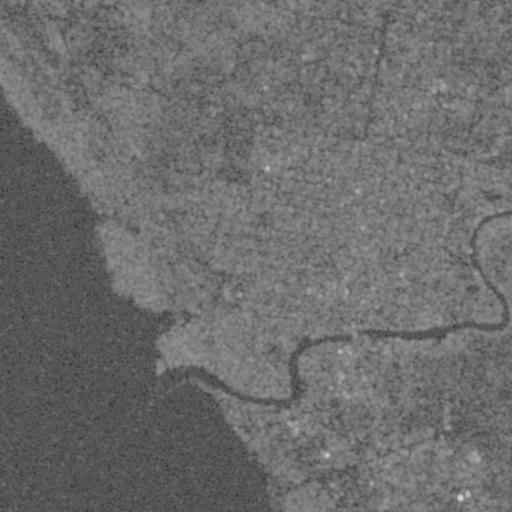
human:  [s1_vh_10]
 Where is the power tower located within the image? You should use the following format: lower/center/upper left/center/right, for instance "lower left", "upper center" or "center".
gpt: The power tower is located in the lower right of the image.
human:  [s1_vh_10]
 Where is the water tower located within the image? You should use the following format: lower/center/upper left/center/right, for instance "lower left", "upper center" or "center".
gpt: The water tower is located in the center right of the image.
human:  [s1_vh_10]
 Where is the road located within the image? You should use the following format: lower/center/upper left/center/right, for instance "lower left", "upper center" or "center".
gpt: There is no road in the image.

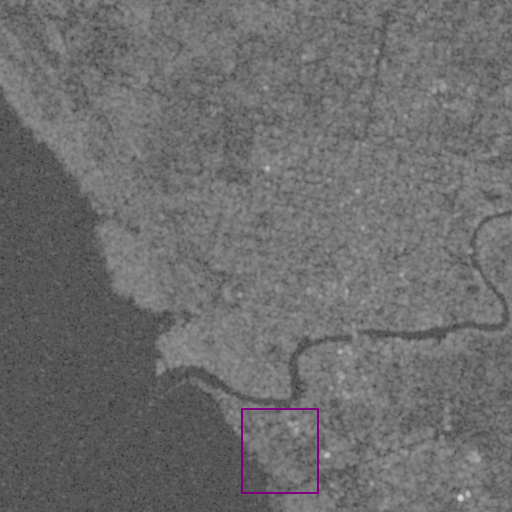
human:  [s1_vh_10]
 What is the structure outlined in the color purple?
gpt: The structure outlined in purple is a park.
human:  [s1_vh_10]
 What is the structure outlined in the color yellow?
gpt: There is no yellow outline.